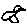
Label: bird